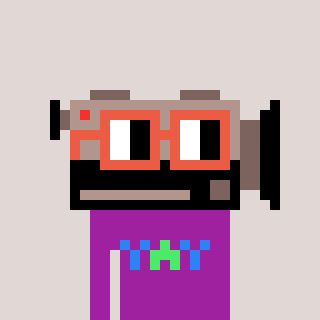
a pixel art character with square orange glasses, a camcorder-shaped head and a magenta-colored body on a warm background